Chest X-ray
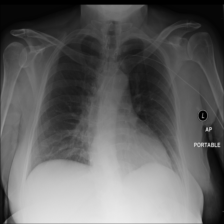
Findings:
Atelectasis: negative
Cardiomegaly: negative
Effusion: negative
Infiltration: negative
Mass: negative
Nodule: negative
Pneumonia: negative
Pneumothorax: negative
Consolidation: negative
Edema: negative
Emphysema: negative
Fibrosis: negative
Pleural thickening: negative
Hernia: negative